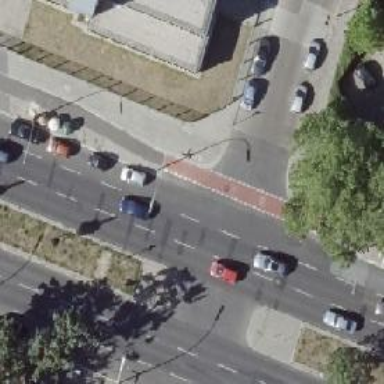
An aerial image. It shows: Asphalt cycleway with uncontrolled crossing.